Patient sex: M
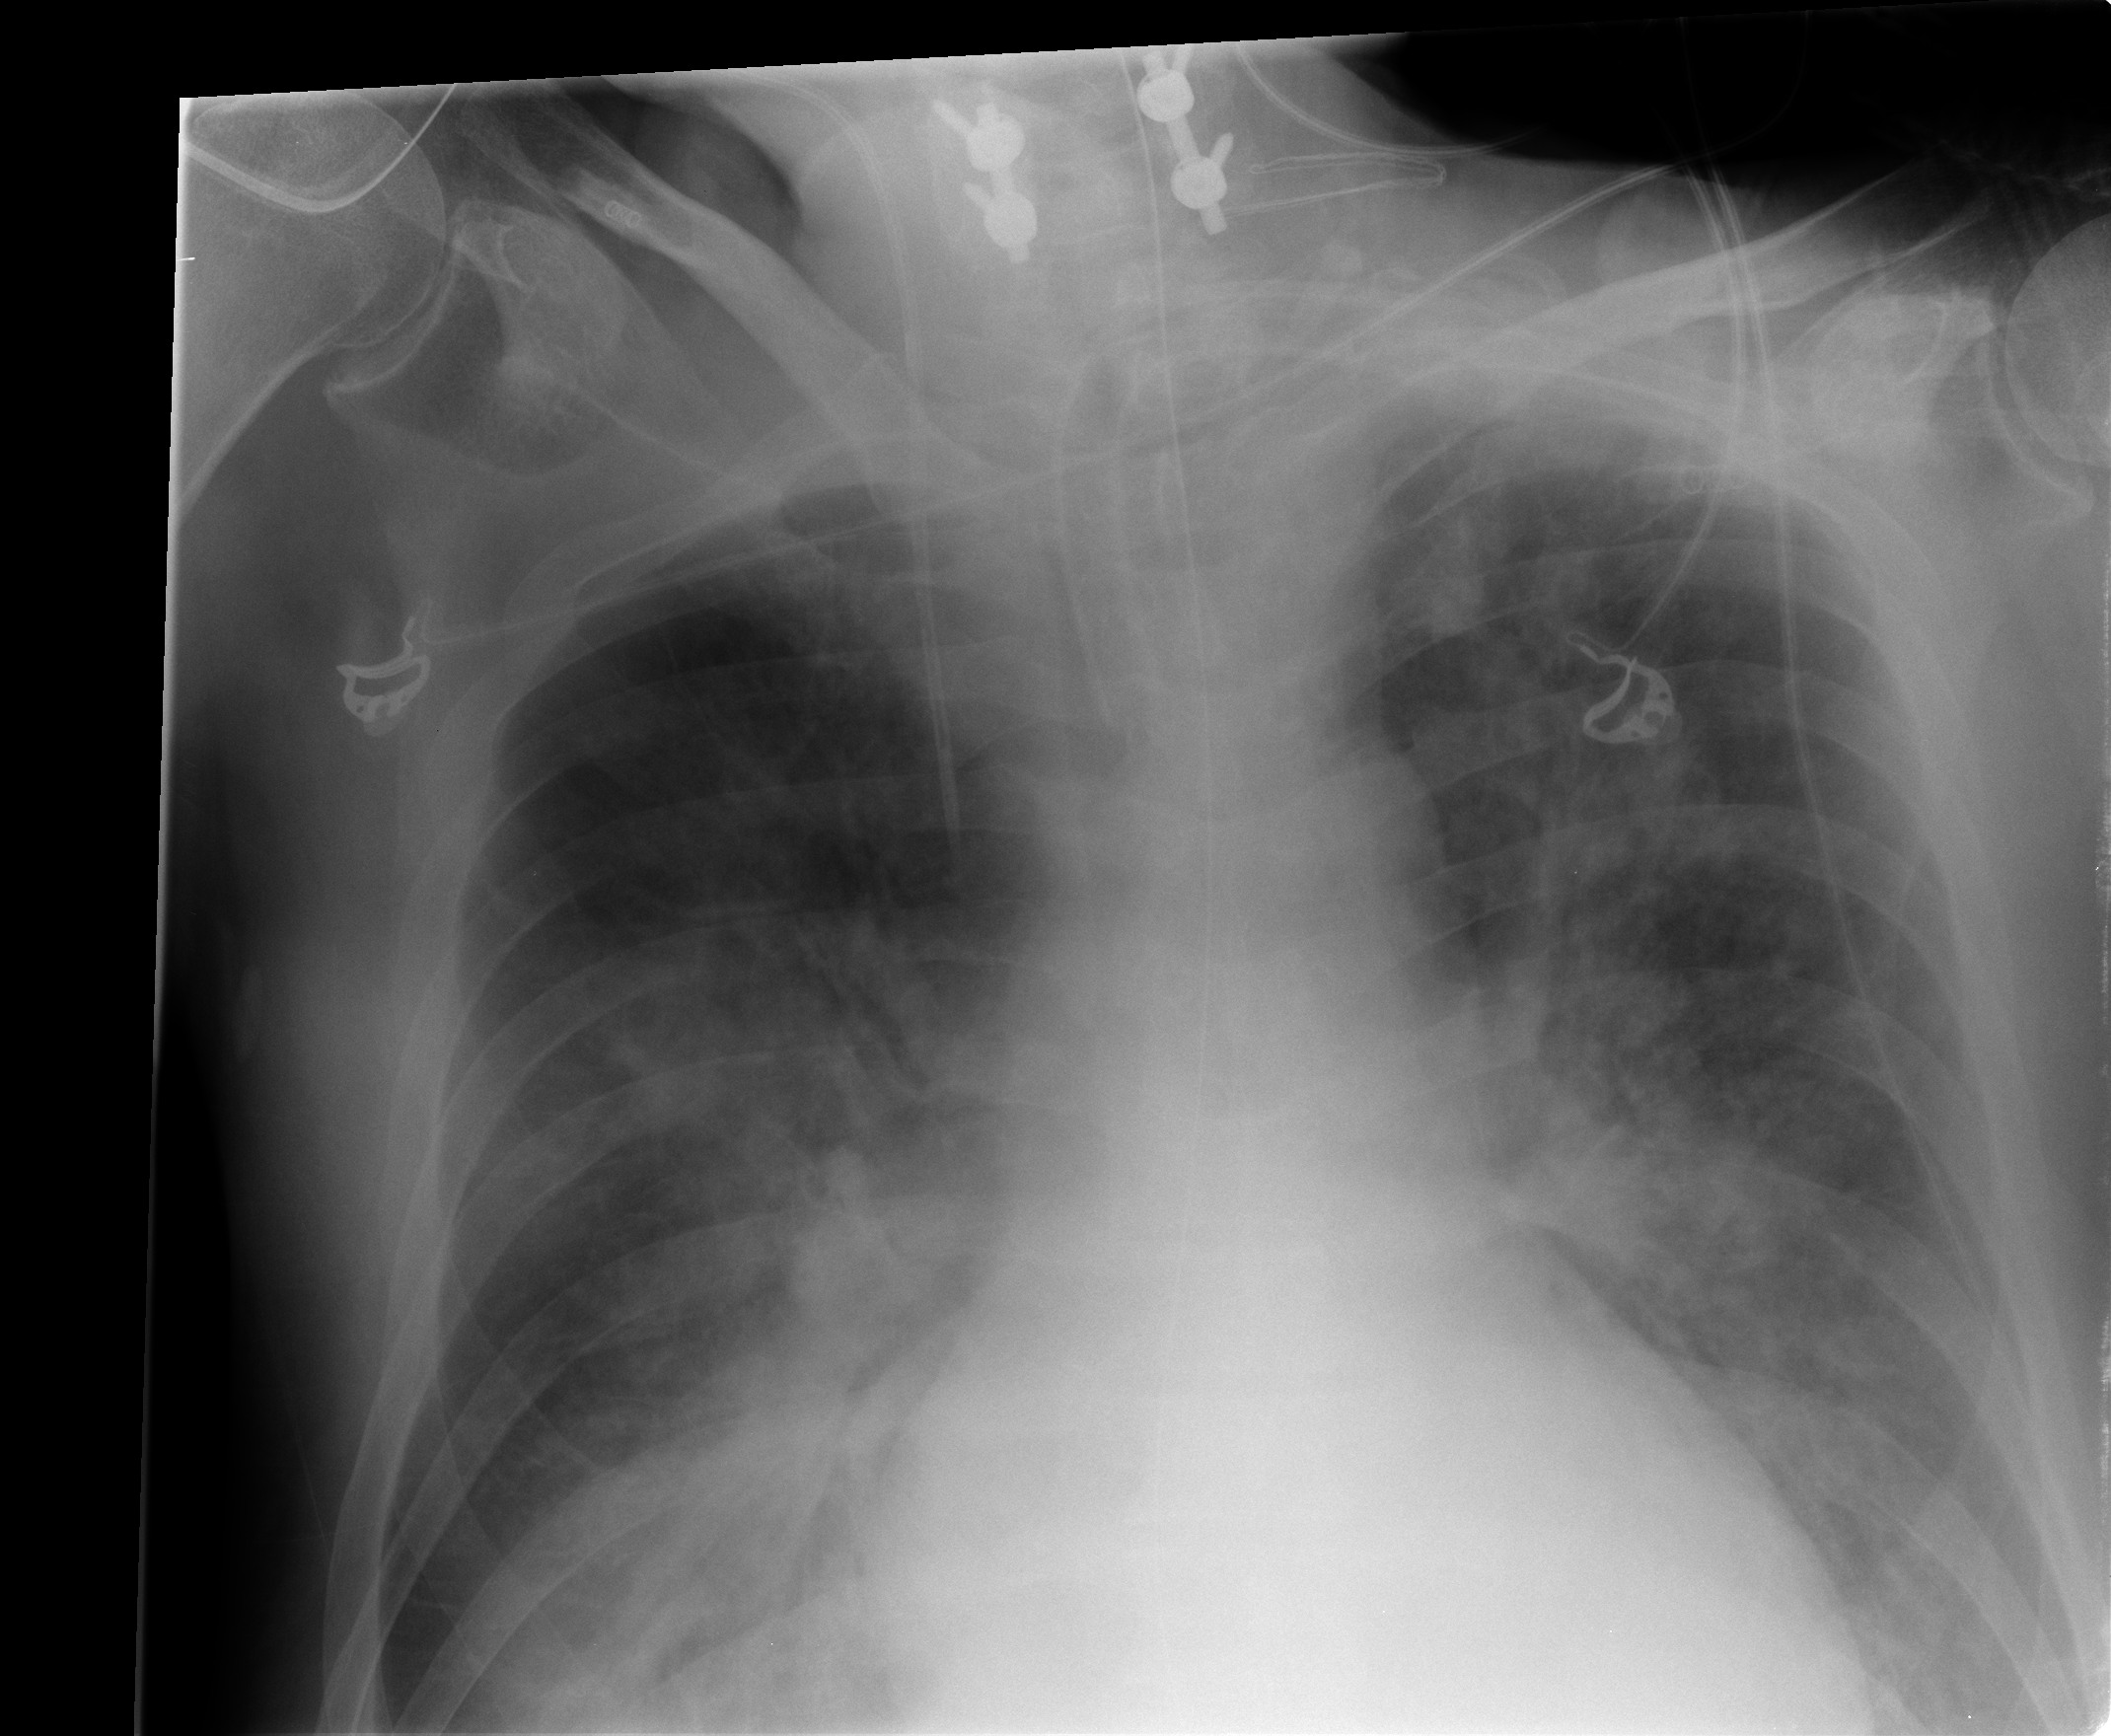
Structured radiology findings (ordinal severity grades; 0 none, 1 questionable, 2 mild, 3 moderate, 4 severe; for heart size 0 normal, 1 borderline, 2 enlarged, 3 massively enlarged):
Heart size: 2
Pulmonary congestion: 2
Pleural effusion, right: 3
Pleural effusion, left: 2
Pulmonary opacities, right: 2
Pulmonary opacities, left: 2
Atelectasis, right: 3
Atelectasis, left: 3